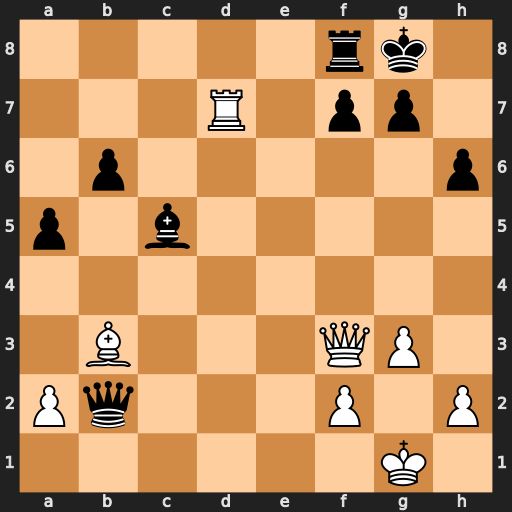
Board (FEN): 5rk1/3R1pp1/1p5p/p1b5/8/1B3QP1/Pq3P1P/6K1
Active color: w
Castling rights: -
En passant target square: -
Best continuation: Rxf7 Qxf2+ Qxf2 Rxf7 Bxf7+